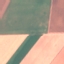
Label: AnnualCrop